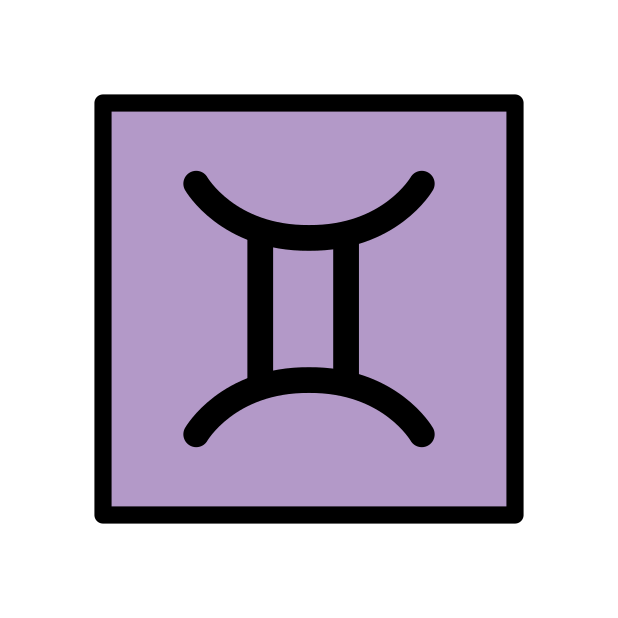
Gemini